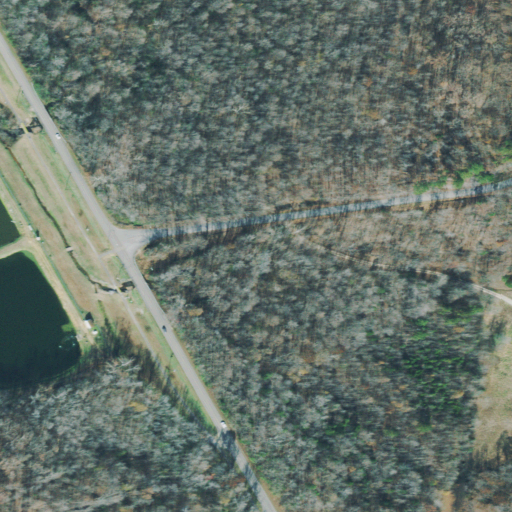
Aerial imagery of valley in Tennessee named Spain Hollow containing deciduous forest, open development, woody wetlands, mixed forest, low intensity development, herbaceous wetlands, pasture, open water, and shrub